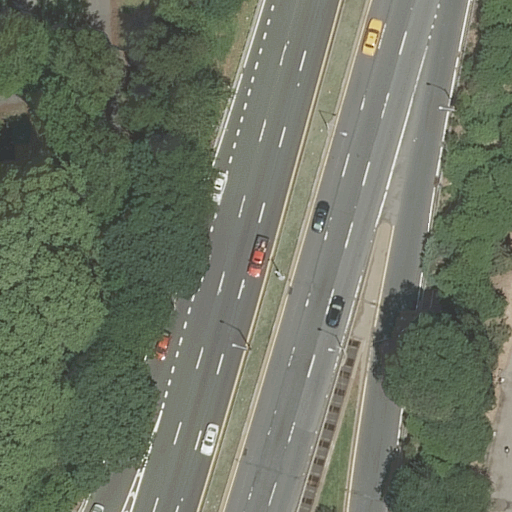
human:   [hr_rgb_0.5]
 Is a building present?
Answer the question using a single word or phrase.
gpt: no

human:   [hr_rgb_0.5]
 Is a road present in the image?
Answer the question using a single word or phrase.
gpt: yes

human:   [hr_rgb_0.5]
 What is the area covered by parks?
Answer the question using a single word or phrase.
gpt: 434m2

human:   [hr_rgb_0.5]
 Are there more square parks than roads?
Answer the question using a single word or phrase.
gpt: no

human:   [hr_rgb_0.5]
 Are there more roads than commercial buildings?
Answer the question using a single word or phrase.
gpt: yes

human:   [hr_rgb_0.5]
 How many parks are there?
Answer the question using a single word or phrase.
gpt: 1

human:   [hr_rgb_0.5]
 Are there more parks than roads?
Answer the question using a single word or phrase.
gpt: no

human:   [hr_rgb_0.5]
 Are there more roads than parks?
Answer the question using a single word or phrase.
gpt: yes

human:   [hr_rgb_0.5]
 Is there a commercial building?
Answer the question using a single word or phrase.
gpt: no

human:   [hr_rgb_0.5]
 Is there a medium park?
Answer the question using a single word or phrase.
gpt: yes

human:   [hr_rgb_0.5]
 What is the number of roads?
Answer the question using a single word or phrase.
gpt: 8

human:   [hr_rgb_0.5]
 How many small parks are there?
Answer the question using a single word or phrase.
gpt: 0

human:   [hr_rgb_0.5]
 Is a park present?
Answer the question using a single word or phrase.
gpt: yes

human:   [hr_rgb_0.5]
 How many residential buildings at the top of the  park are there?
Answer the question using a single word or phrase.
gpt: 0

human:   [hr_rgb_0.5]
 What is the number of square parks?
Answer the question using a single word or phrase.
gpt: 0

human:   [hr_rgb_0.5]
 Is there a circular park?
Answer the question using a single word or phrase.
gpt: no

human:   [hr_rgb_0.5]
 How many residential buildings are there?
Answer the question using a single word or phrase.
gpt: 0

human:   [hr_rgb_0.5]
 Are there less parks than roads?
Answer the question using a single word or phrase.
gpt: yes

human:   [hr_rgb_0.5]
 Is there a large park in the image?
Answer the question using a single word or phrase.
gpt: no

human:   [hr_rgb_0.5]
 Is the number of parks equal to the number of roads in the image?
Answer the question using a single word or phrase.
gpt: no

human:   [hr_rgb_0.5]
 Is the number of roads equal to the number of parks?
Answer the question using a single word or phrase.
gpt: no

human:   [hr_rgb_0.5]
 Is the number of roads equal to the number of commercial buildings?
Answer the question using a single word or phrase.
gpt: no

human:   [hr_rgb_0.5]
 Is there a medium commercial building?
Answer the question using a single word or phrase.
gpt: no

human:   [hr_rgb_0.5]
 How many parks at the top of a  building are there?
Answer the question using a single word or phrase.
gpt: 0

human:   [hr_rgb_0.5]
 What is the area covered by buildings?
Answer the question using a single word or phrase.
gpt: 0m2

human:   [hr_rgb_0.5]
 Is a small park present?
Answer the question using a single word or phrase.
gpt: no

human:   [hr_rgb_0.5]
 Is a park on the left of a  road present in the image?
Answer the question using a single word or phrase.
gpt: no

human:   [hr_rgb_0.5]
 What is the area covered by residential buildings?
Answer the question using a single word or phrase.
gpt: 0m2

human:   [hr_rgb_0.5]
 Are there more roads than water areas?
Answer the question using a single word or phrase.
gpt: yes

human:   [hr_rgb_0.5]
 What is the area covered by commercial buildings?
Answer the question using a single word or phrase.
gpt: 0m2

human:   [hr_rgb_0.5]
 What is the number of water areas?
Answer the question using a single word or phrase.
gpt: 0

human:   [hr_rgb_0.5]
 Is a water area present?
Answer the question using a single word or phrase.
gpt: no

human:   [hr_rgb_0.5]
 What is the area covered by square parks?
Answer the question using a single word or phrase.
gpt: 0m2

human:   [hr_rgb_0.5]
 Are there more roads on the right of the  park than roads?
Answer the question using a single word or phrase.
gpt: no

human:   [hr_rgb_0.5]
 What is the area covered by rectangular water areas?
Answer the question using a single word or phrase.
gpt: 0m2

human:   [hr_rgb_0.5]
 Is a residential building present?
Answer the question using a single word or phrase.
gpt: no

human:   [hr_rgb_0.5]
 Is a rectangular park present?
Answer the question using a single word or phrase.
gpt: yes

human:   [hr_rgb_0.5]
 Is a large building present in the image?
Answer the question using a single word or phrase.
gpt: no

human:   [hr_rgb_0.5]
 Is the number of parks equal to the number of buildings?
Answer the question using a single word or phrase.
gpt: no

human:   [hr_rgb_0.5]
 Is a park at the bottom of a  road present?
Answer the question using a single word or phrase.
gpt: no

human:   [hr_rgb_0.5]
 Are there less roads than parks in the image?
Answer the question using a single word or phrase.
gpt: no

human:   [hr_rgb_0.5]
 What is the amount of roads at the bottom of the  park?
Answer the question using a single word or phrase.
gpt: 8

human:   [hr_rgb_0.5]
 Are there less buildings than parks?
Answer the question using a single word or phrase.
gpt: yes

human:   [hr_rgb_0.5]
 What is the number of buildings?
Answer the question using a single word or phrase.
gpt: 0

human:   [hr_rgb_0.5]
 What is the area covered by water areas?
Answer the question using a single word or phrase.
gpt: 0m2

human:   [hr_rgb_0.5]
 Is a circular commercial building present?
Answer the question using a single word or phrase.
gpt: no

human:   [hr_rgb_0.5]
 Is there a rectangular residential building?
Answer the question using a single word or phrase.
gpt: no

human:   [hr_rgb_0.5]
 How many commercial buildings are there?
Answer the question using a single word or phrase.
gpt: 0

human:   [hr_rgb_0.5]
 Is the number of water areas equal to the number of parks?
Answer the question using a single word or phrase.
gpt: no

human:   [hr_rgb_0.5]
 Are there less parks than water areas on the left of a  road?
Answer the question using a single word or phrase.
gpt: no

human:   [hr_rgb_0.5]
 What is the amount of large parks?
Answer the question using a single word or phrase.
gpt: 0

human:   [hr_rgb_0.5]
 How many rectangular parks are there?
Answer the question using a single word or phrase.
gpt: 1

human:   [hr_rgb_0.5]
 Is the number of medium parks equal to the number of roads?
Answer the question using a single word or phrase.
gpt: no

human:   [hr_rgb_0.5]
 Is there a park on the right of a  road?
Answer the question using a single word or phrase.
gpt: yes

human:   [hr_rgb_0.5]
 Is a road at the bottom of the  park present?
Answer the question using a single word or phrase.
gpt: yes

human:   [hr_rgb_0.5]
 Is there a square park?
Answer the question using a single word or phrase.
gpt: no

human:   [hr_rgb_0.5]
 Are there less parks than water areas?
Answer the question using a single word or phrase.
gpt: no

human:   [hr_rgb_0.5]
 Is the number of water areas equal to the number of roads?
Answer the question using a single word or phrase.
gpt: no

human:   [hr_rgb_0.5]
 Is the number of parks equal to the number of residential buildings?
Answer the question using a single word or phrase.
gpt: no

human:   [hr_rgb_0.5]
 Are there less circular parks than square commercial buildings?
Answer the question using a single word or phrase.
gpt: no

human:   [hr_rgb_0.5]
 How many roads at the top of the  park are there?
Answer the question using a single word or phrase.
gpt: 0

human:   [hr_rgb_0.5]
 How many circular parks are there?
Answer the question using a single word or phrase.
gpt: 0

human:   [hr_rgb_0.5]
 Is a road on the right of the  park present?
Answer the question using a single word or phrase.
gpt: no

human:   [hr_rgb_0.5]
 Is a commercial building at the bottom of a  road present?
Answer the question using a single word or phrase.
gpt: no